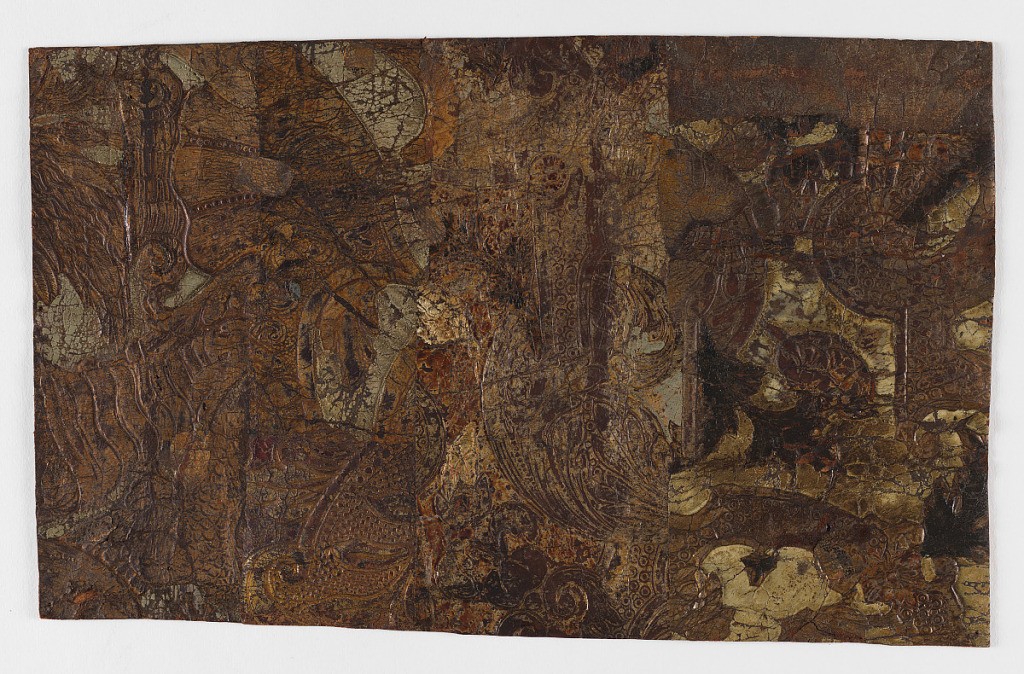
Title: Sidewall
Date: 17th century
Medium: Leather, stamped, painted, silvered
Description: Patched piece composed of four sections of leather in poor condition.